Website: apple
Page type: account-selection
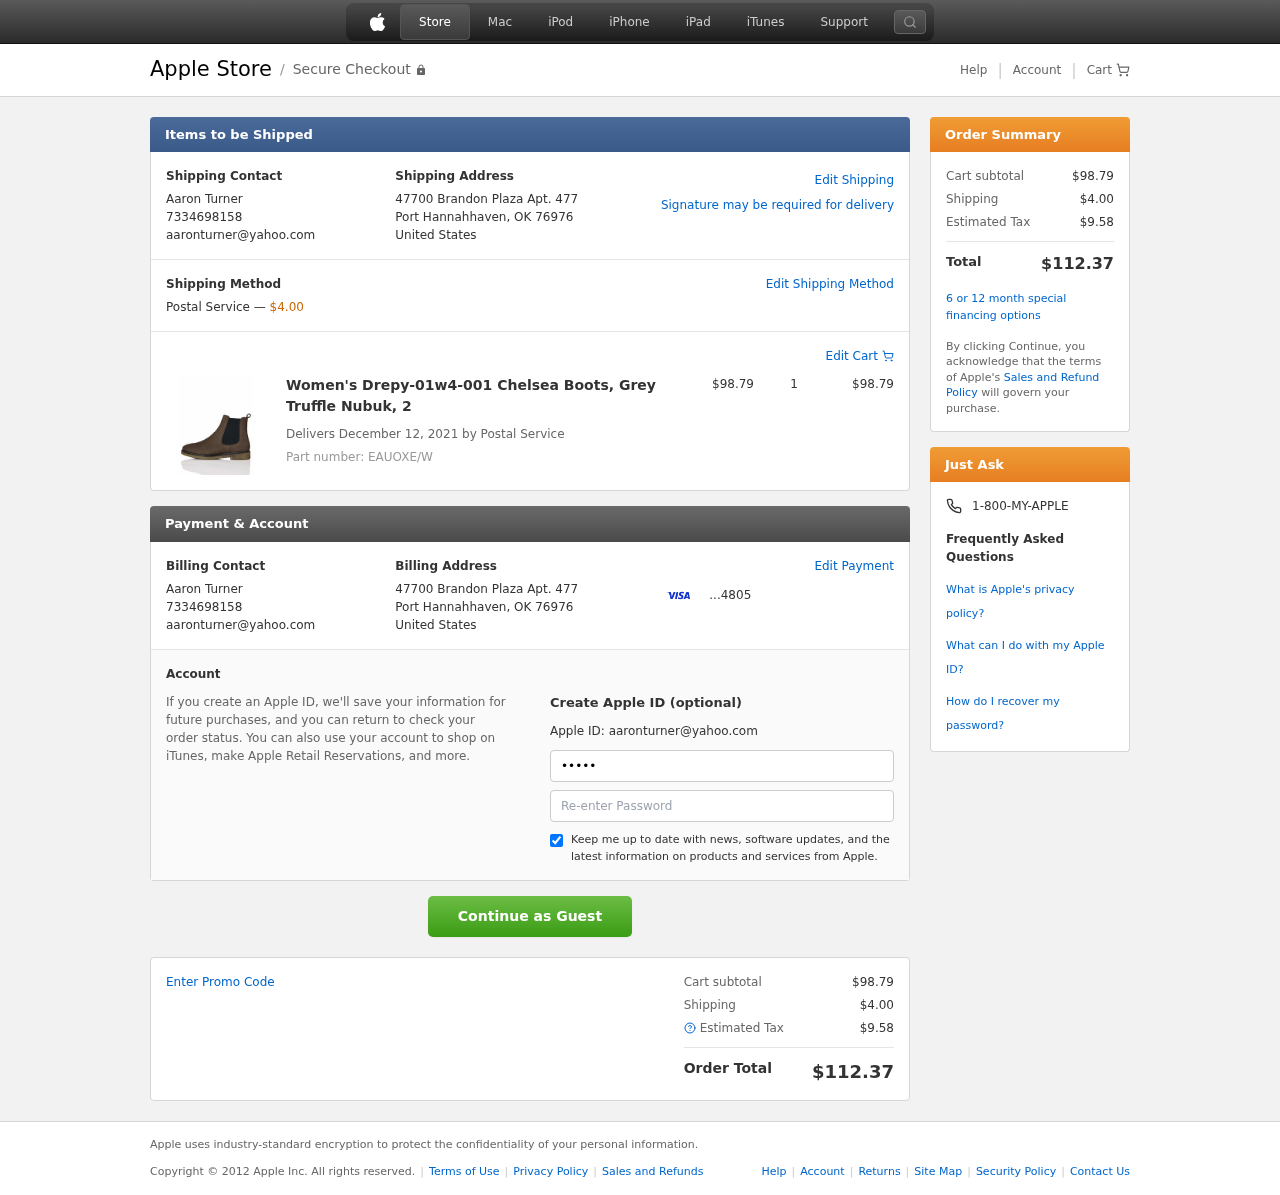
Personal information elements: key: PII_CARD_LAST4
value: ...4805
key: PII_CITY_STATE_ZIP
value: Port Hannahhaven, OK 76976
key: PII_COUNTRY
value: United States
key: PII_EMAIL
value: aaronturner@yahoo.com
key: PII_FULLNAME
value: Aaron Turner
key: PII_PHONE
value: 7334698158
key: PII_STREET
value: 47700 Brandon Plaza Apt. 477
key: PII_FIRSTNAME
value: Aaron
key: PII_LASTNAME
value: Turner
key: PII_FULLNAME2
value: Aaron Turner
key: PII_FULLNAME3
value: Aaron Turner
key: PII_FIRSTNAME2
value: Aaron
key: PII_FIRSTNAME3
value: Aaron
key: PII_LASTNAME2
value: Turner
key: PII_LASTNAME3
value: Turner
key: PII_FIRSTNAME_DERIVED
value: Aaron
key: PII_LASTNAME_DERIVED
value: Turner
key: PII_FULLNAME_DERIVED
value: Aaron Turner
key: PII_NAME_FULL_DERIVED
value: Aaron Turner
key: PII_PHONE_LINE
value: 8158
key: PII_PHONE_SUFFIX
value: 8158
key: PII_PHONE2
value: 7334698158
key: PII_PHONE3
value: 7334698158
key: PII_PHONE_NUMERIC
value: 7334698158
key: PII_PHONE_LINE_NUMERIC
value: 8158
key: PII_PHONE_SUFFIX_NUMERIC
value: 8158
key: PII_PHONE2_NUMERIC
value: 7334698158
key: PII_PHONE3_NUMERIC
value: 7334698158
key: PII_PHONE_DIGITS
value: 7334698158
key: PII_PHONE_LAST4
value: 8158
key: PII_EMAIL2
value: aaronturner@yahoo.com
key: PII_EMAIL3
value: aaronturner@yahoo.com
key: PII_STREET2
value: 47700 Brandon Plaza Apt. 477
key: PII_CITY_STATE_ZIP2
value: Port Hannahhaven, OK 76976
Product elements: key: PRODUCT1_NAME
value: Women's Drepy-01w4-001 Chelsea Boots, Grey Truffle Nubuk, 2
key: PRODUCT1_PRICE
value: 98.79
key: PRODUCT1_QUANTITY
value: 1
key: PRODUCT_PART_NUMBER
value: Part number: EAUOXE/W
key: PRODUCT_TOTAL
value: $98.79
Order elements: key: ORDER_SHIPPING_COST
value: $4.00
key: ORDER_DELIVERY_DATE
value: Delivers December 12, 2021 by Postal Service
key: ORDER_SUBTOTAL
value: $98.79
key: ORDER_TAX
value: $9.58
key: ORDER_TOTAL
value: $112.37